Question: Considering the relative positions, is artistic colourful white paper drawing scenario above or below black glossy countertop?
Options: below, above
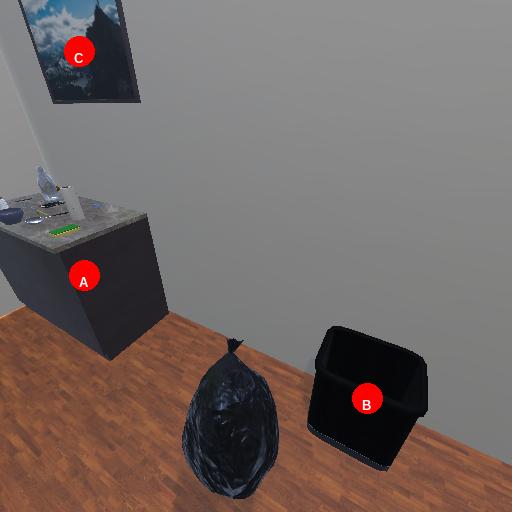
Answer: below